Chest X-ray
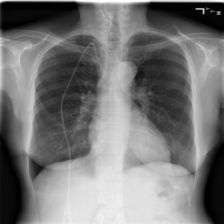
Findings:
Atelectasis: negative
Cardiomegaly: negative
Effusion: negative
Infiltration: negative
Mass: negative
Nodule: negative
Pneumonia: negative
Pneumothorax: negative
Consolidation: negative
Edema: negative
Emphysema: negative
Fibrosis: negative
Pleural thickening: negative
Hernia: negative